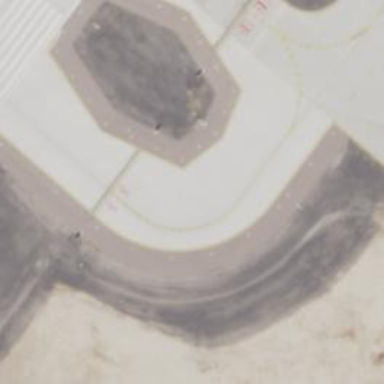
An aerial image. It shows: Image of taxiway at airport.